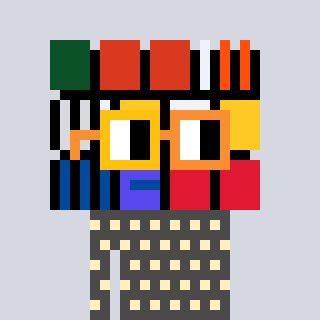
a pixel art character with square yellow and orange glasses, a abstract-shaped head and a grayscale-colored body on a cool background